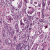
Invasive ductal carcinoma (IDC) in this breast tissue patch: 1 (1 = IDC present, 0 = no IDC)